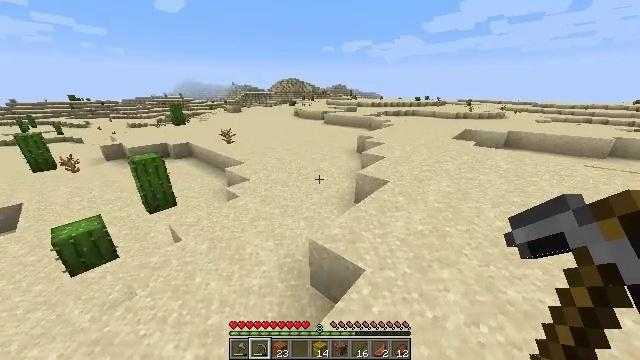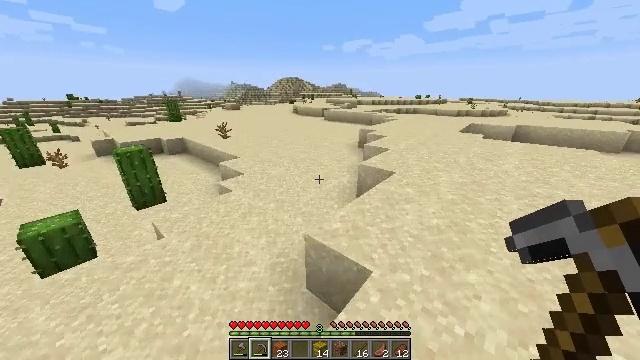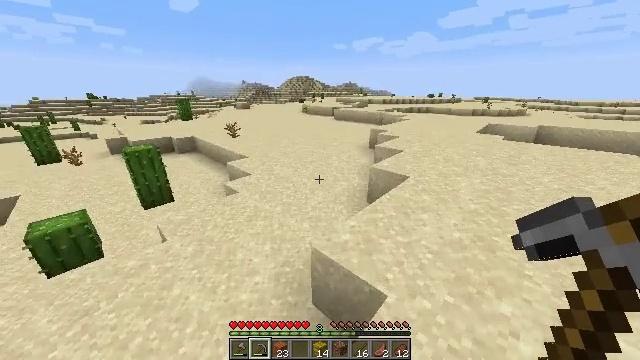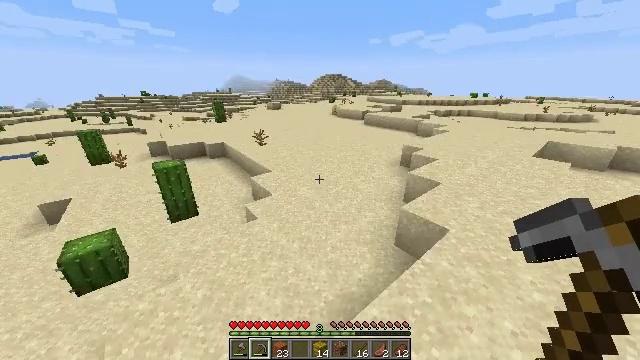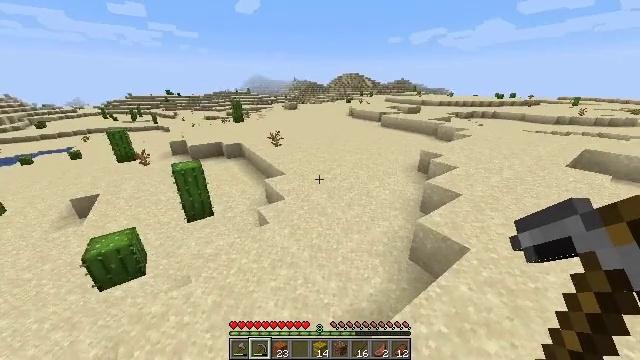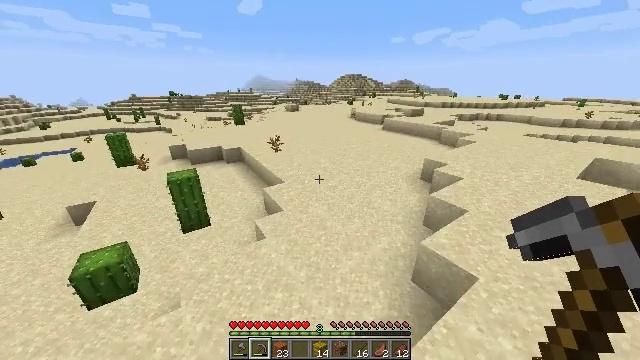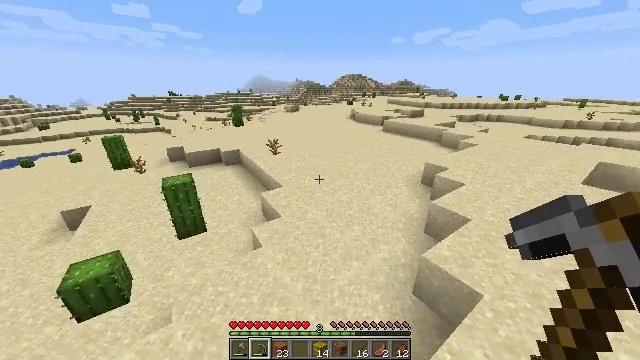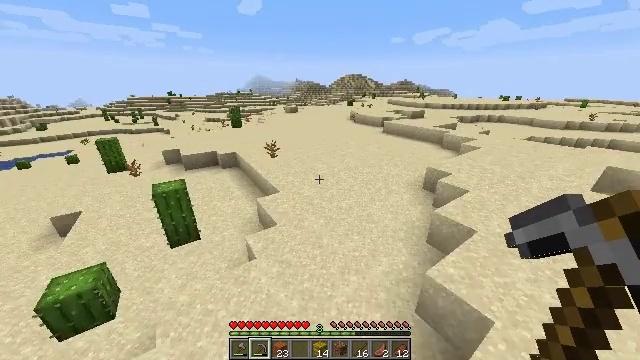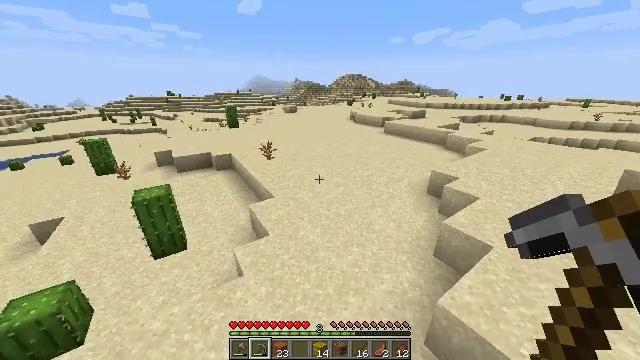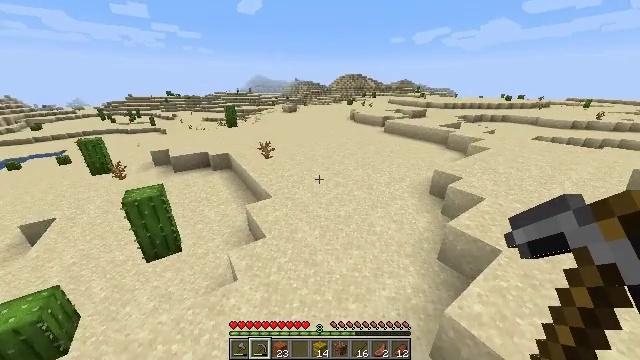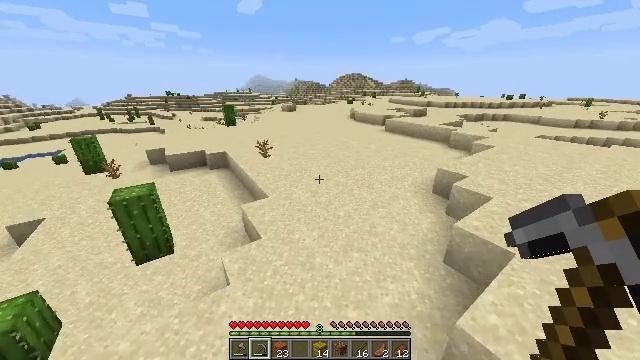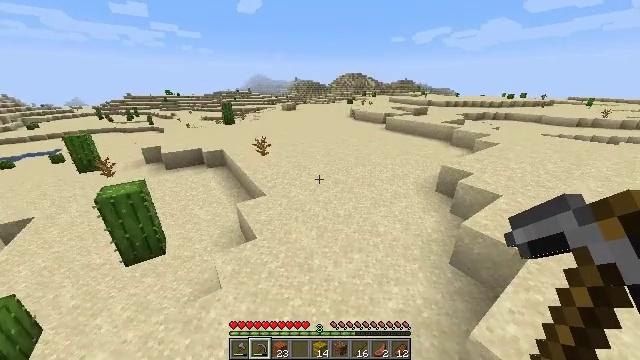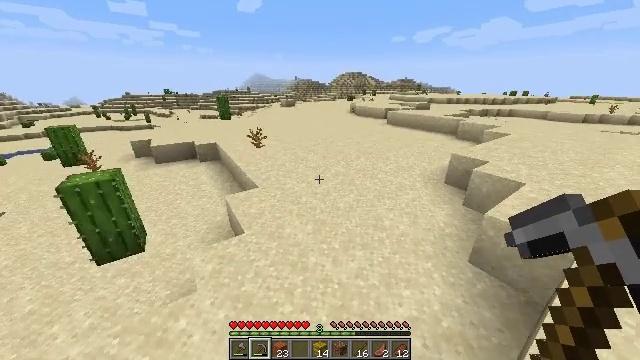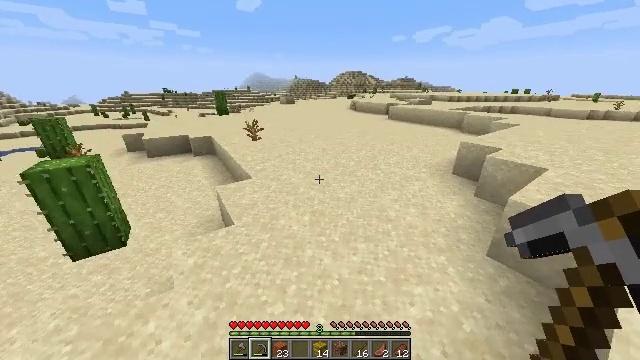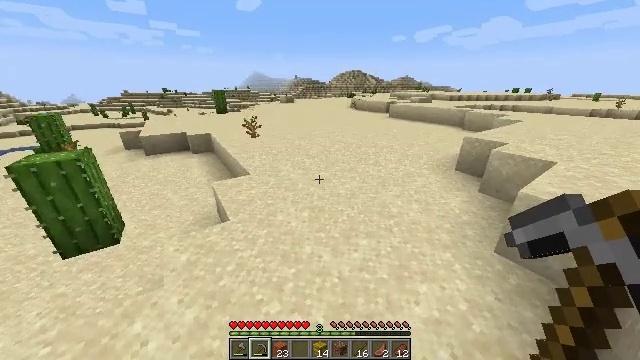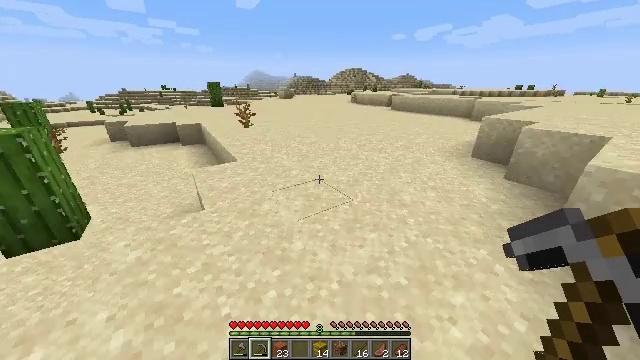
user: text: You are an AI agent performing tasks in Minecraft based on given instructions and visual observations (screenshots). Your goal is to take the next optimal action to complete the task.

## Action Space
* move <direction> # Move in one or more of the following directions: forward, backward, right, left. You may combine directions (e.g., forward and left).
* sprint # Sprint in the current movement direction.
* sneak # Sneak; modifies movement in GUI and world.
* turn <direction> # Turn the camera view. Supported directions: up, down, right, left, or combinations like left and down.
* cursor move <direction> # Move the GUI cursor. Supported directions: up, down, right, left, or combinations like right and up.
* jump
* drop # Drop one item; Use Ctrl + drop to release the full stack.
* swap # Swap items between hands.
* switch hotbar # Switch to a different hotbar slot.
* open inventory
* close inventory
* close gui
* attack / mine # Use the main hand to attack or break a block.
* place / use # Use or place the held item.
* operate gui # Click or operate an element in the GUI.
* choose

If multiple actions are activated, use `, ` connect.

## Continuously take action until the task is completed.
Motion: motion action
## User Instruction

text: Left click to mine the dead bush.
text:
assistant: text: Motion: move forward, sprint, jump
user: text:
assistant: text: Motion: move forward, sprint, turn left, jump
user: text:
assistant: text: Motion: move forward, sprint, turn left, jump
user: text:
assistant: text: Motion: move forward, sprint, turn left, jump
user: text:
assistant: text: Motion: move forward, sprint, jump
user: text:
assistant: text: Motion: move forward, sprint, jump
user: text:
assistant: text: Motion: move forward, sprint, jump
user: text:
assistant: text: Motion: move forward, sprint, jump
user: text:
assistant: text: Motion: move forward, sprint, jump
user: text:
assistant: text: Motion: move forward, sprint, jump
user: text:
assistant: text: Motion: move forward, sprint, jump
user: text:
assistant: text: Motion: move forward, sprint, jump
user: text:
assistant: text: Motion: move forward, sprint, jump
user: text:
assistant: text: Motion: move forward, sprint, jump
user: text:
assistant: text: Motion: move forward, sprint, jump
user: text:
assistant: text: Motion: move forward, sprint, jump
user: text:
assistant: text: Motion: move forward, sprint, jump
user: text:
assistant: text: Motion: move forward, sprint, jump
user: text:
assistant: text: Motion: move forward, sprint, jump
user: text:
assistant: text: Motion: move forward, sprint, jump
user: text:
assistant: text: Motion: move forward, sprint, jump
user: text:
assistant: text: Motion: move forward, sprint, jump
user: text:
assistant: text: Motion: move forward, sprint, jump
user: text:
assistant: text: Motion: move forward, sprint, jump
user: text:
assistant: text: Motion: move forward, sprint, jump
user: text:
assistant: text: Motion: move forward, sprint, jump
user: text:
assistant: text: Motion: move forward, sprint, jump
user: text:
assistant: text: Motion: move forward, sprint, jump
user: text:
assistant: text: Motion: move forward, sprint, jump
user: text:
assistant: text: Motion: move forward, sprint, jump